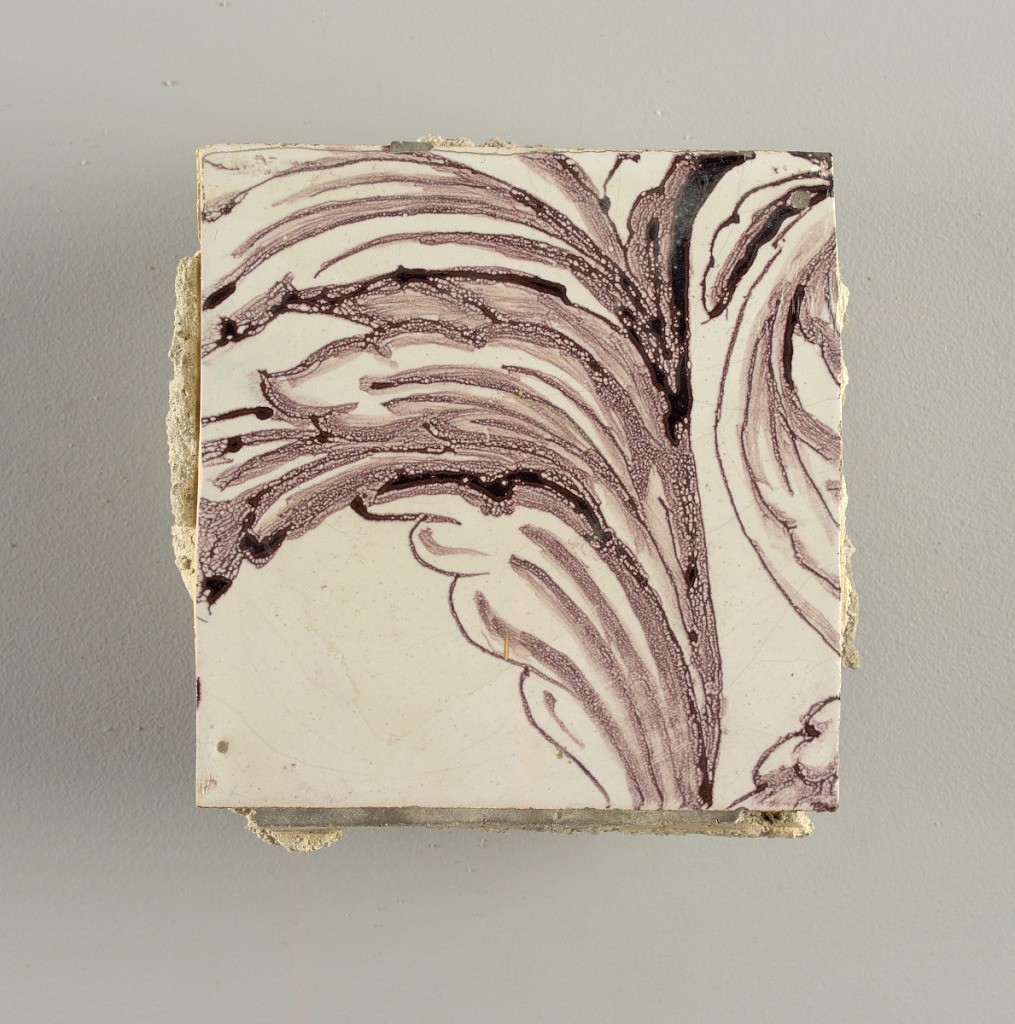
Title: Wall facing
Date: ca. 1725
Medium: Tin-glazed earthenware, underglaze
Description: Horizontal rectangle.  Thirty-seven tiles wide and twenty-one high with opening for door or window nineteen and one-half tiles high and twelve wide.  To left and right of opening, centered canopy above. Left, woman representing Hope, right, a sculputure urn.  Centered above opening, a mascaron.  Arabesque design of foliage.